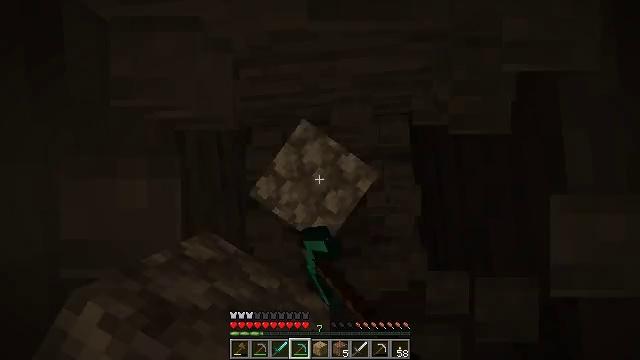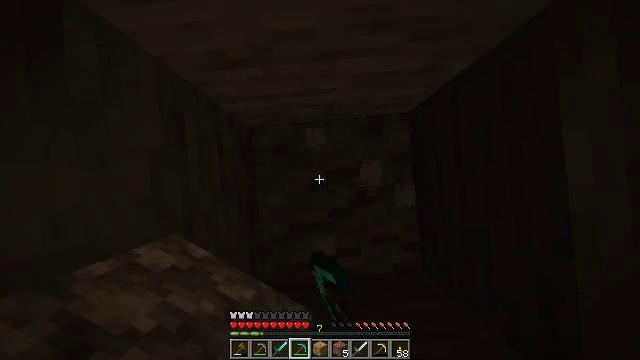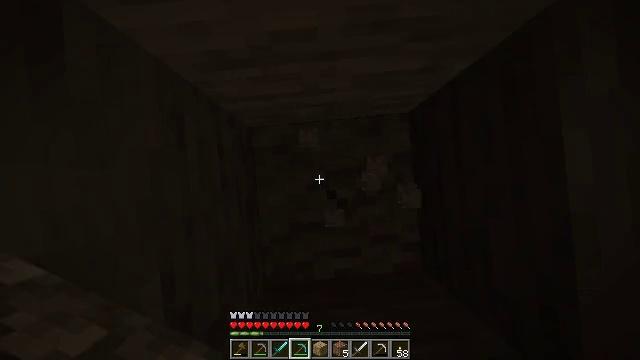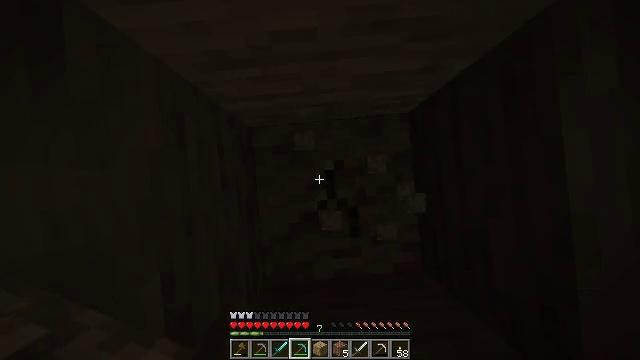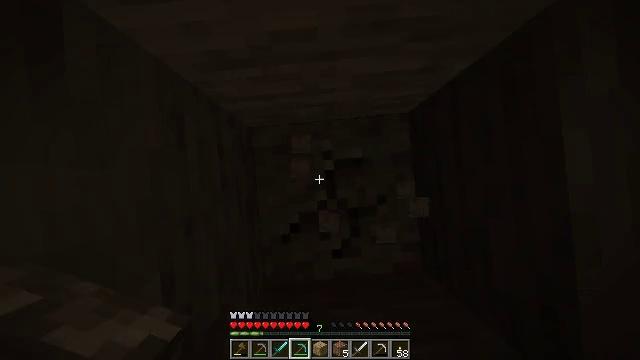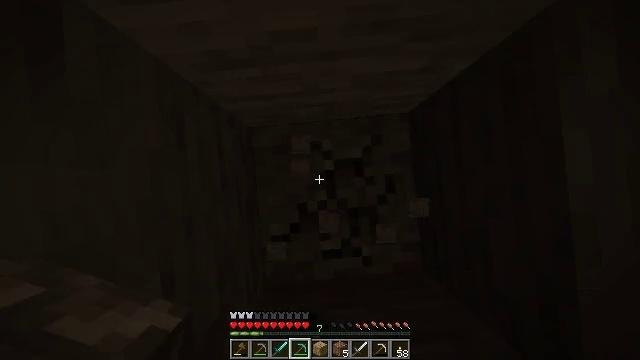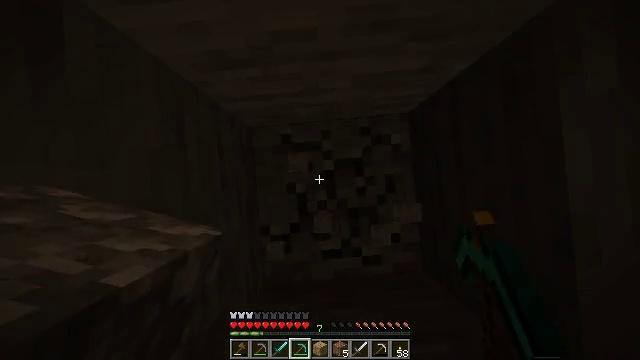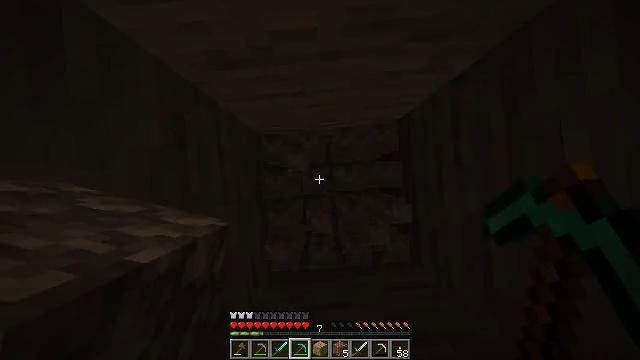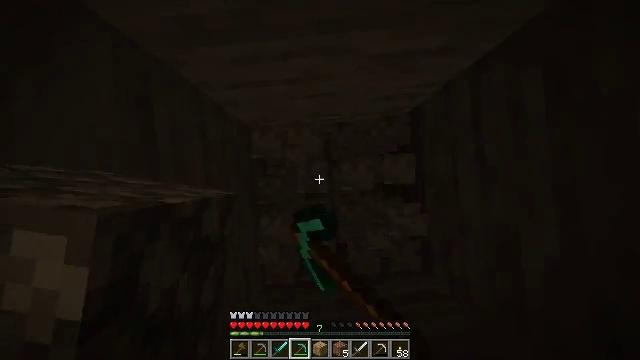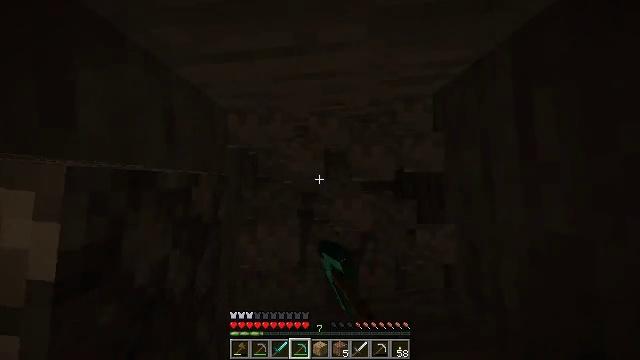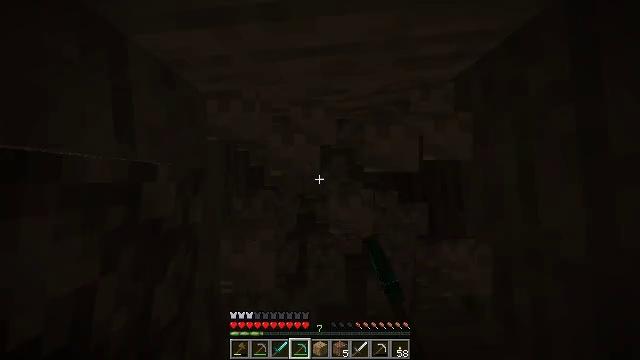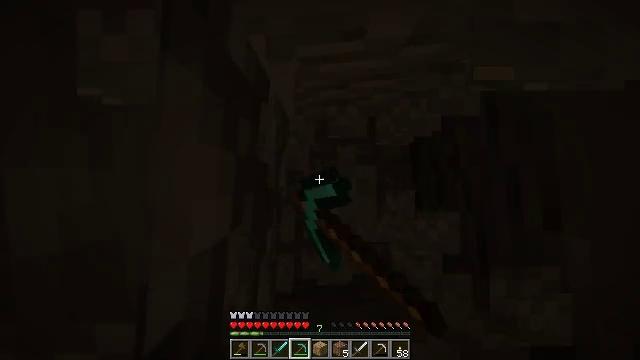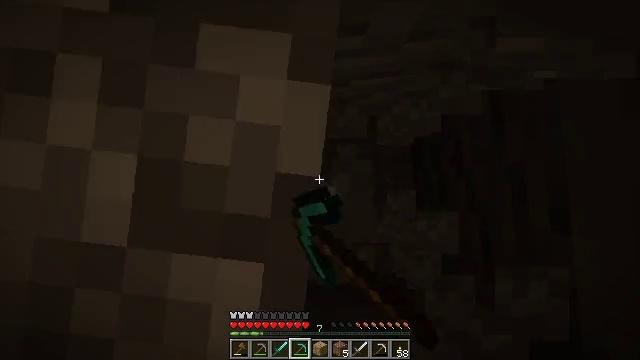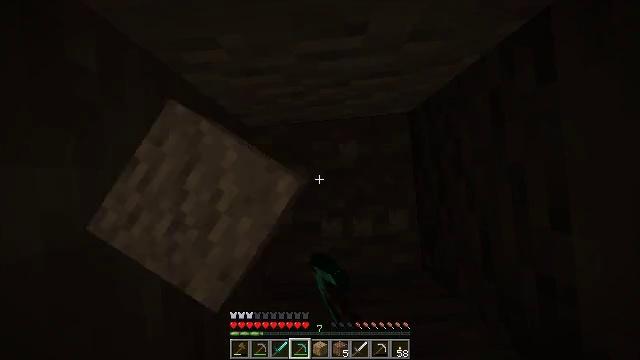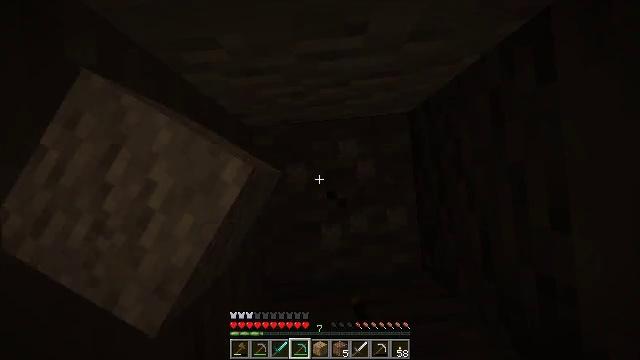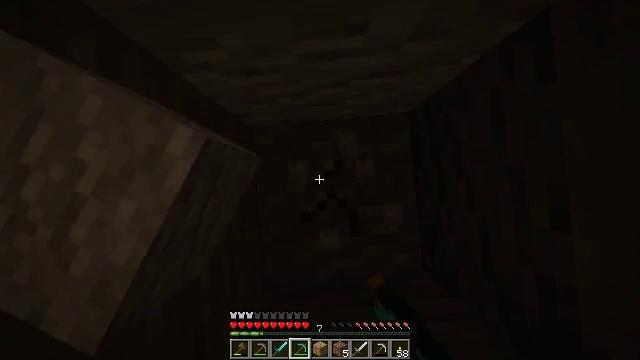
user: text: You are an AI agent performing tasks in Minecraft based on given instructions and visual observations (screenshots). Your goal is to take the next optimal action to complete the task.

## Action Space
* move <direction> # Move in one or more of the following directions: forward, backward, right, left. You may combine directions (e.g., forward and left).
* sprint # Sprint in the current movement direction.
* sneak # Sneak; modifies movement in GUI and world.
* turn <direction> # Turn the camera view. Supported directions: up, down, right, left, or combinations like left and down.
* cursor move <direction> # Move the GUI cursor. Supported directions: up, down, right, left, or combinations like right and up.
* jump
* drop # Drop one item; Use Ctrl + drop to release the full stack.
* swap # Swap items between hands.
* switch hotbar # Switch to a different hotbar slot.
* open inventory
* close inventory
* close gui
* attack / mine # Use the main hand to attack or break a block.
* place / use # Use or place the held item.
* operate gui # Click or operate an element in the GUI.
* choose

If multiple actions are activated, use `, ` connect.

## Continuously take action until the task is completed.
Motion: motion action
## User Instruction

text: Gather andesite blocks.
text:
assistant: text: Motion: attack / mine
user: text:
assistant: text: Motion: attack / mine
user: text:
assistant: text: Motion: attack / mine
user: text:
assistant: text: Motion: attack / mine
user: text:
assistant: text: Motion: attack / mine
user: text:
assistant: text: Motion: attack / mine
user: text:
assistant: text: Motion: attack / mine
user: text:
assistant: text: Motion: attack / mine
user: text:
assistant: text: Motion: attack / mine
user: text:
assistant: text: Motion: attack / mine
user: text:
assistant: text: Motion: attack / mine
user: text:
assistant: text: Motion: attack / mine
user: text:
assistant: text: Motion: attack / mine
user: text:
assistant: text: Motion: attack / mine
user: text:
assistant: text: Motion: attack / mine
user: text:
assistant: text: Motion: attack / mine
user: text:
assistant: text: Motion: attack / mine
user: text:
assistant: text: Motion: attack / mine
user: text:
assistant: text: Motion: attack / mine
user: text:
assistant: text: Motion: attack / mine
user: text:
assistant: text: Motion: attack / mine
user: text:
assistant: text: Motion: attack / mine
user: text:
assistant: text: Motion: attack / mine
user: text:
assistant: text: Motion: attack / mine
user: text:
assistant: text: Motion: attack / mine
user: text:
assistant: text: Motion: attack / mine
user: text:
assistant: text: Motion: attack / mine
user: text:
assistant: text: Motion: attack / mine
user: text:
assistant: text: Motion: attack / mine
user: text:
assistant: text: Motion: attack / mine